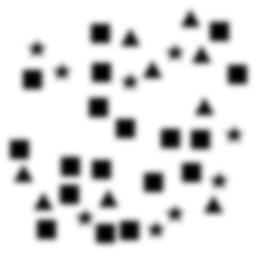
Squares: 18
Triangles: 9
Stars: 9
Total shapes: 36